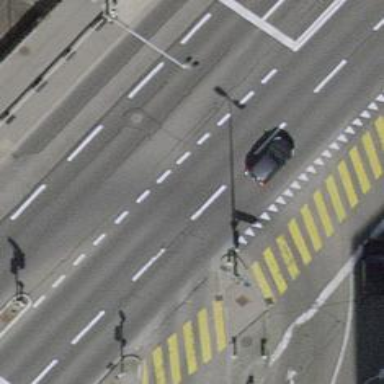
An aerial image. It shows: Road with traffic signals.